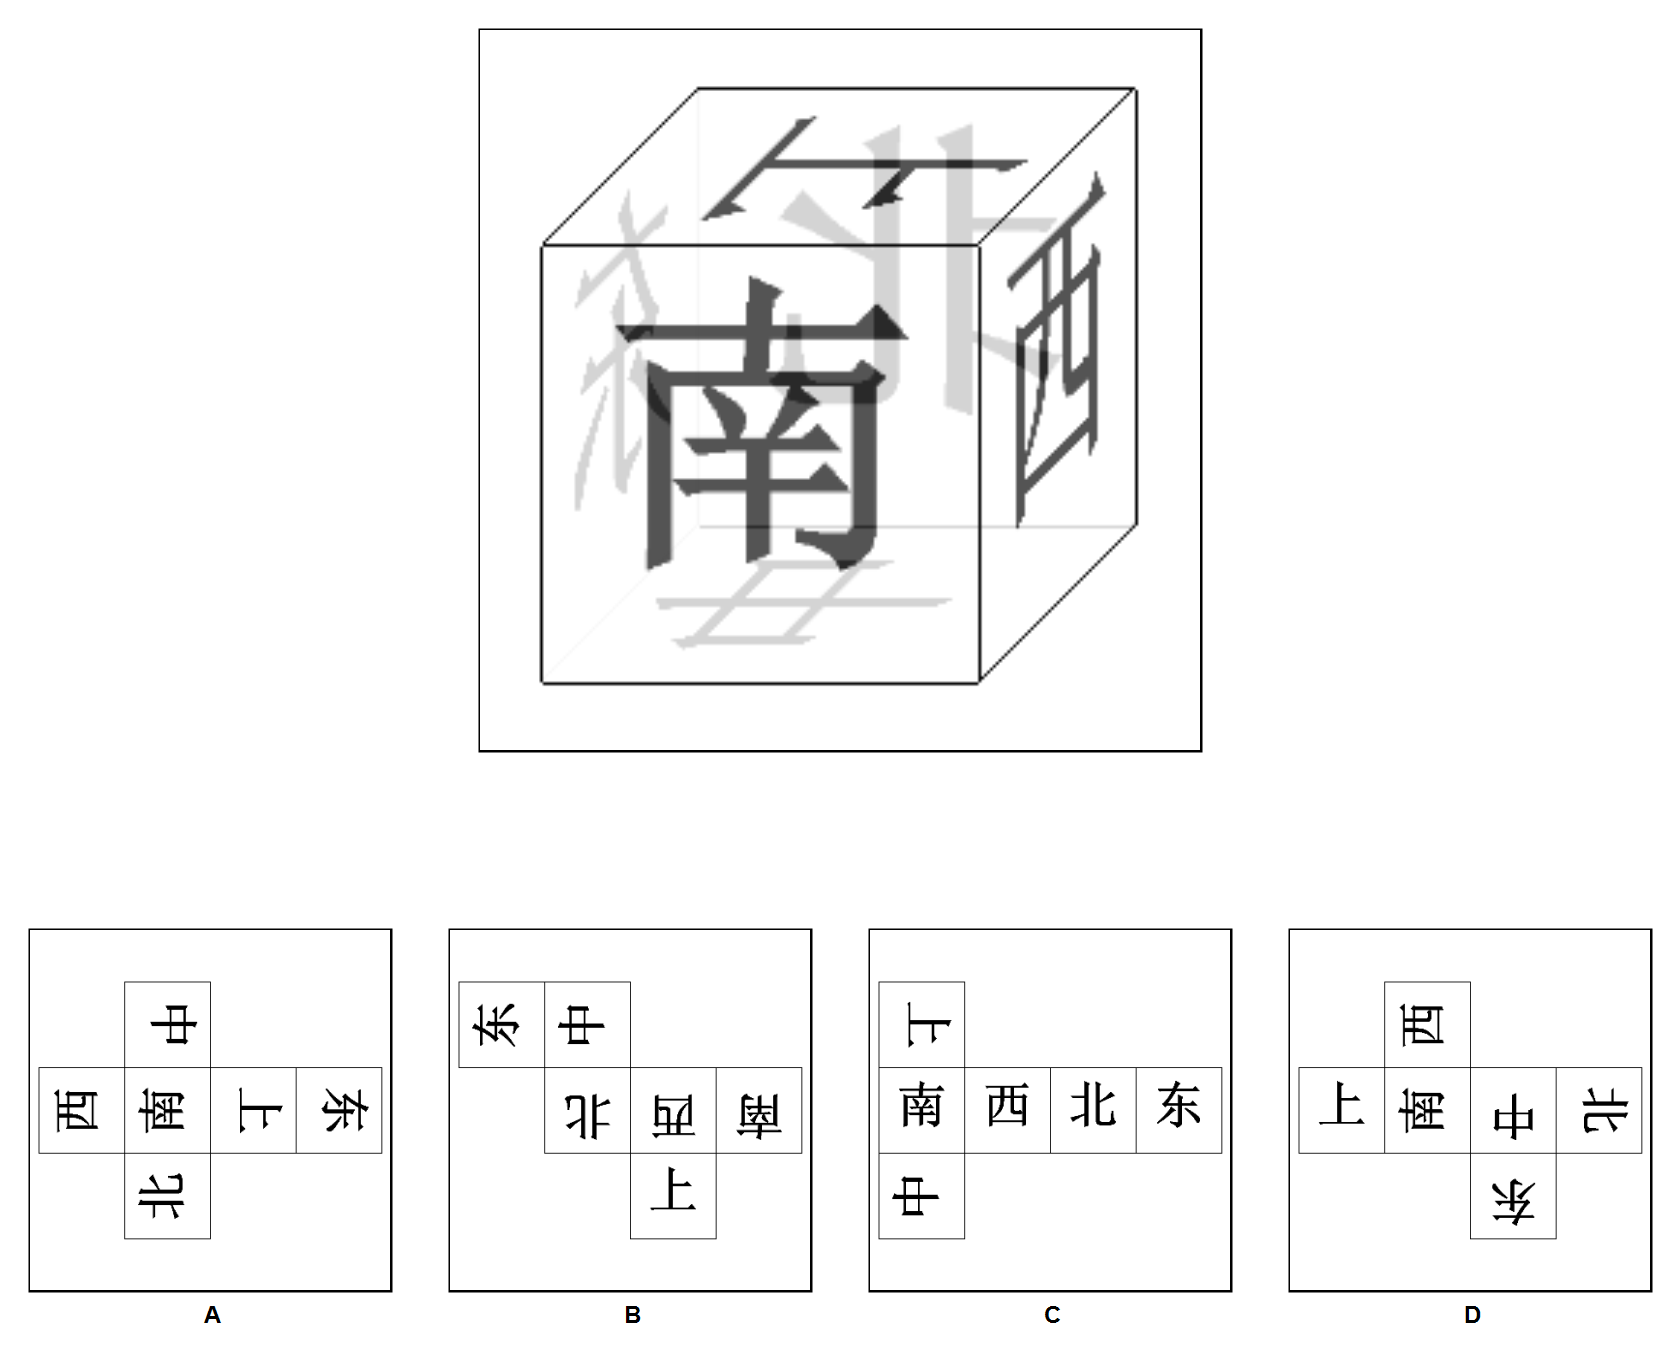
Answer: A